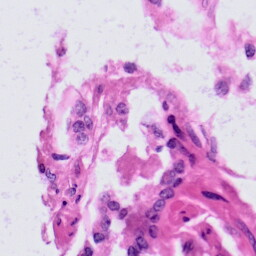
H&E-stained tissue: Prostate